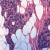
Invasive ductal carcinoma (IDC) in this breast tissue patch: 0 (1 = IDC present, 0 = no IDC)